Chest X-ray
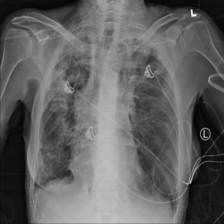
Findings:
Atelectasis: negative
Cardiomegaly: negative
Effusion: negative
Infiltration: negative
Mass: negative
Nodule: negative
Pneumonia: negative
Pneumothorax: negative
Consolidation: negative
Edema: positive
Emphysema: negative
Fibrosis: negative
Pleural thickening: negative
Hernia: negative